Question: How do I create an abstract use case in enterprise architect 10?
Here is an example:

How do I achieve this in Enterprise Architect?
Stereotyping the use case as "abstract" does not change the font face.
I'm not asking how to change the font manually. I was expecting that if a use case is stereotyped as "abstract" then its title font face would automatically be changed to italic. But that does not seem to be the case.
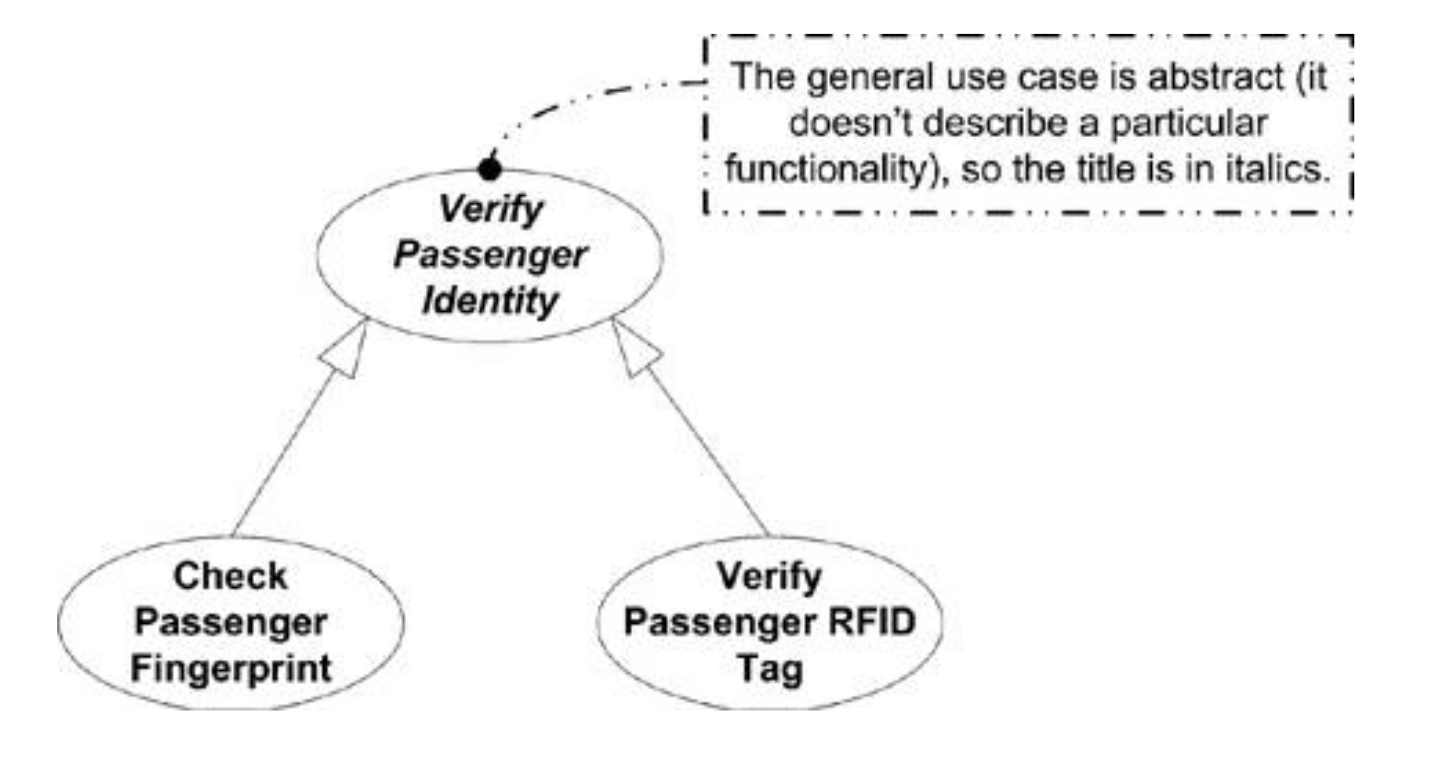
Answer: 1. Go to the properties window (not the dialog that pops up when you double click on the element, the windows default posion is in the lower-left corner).
2. In the "Advanced" section set "Abstract" to "True".